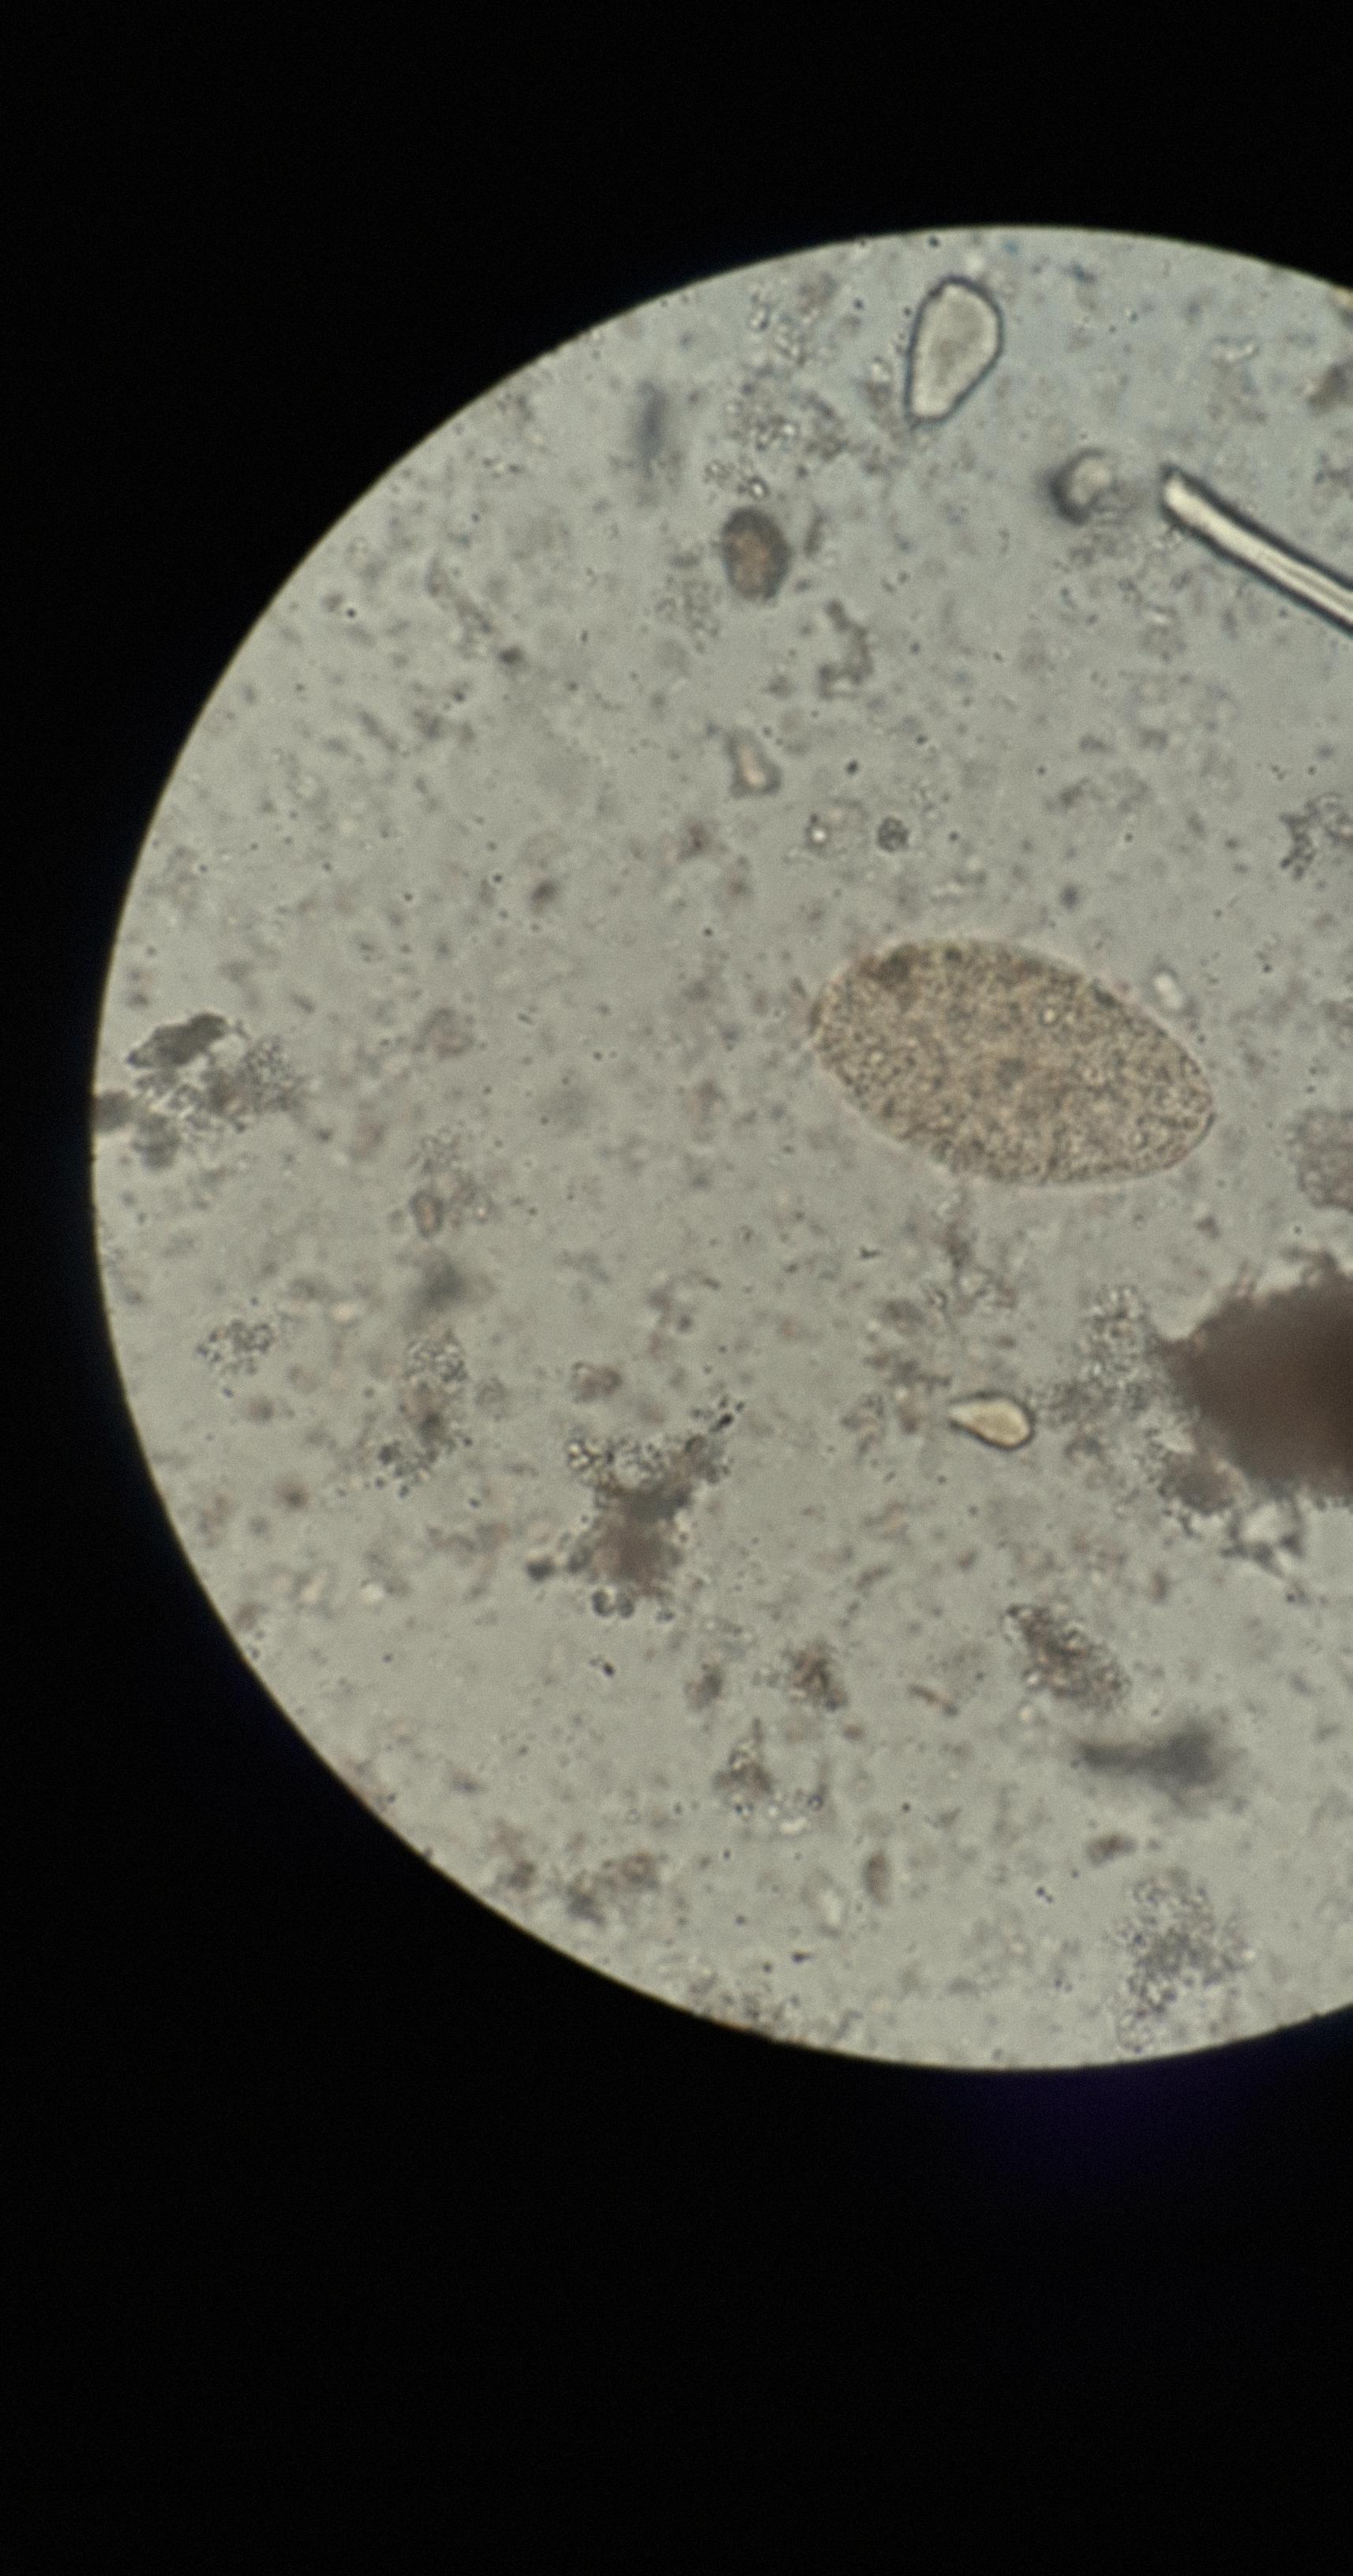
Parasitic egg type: Fasciolopsis buski